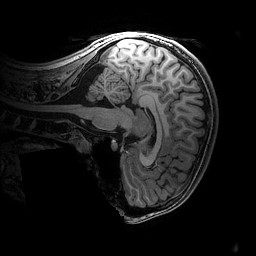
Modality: T1w
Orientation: sagittal
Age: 16
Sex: female
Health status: ill
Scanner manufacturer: ge
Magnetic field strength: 3 T
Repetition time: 0.007664 s
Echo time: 0.00342 s